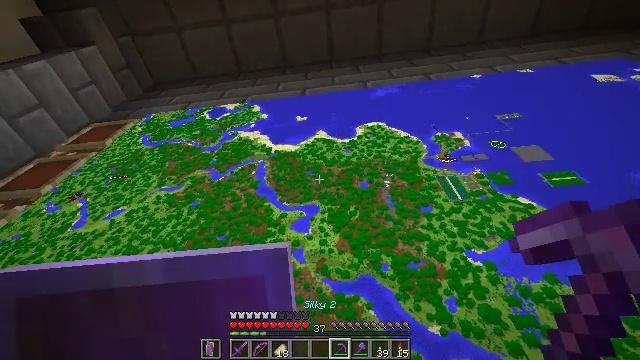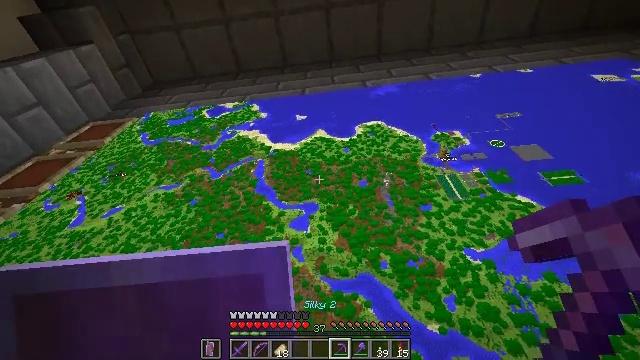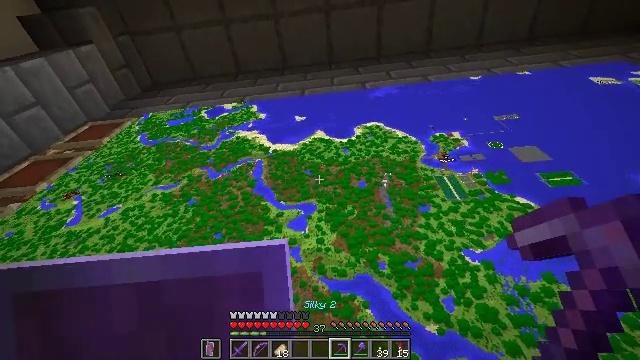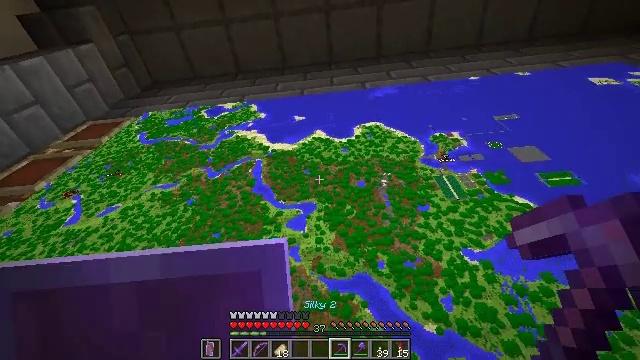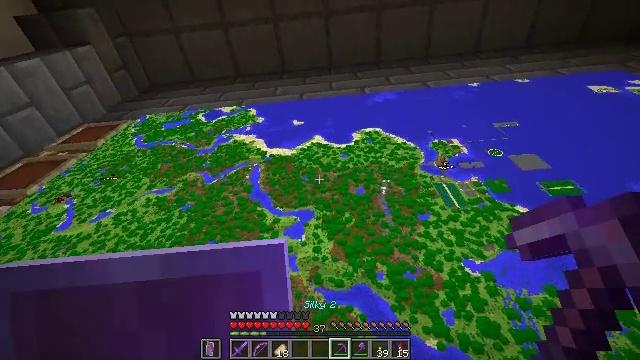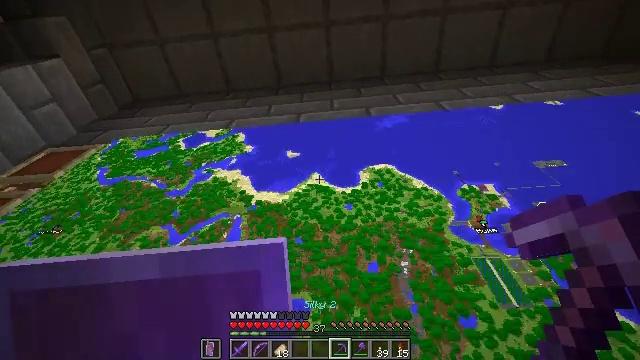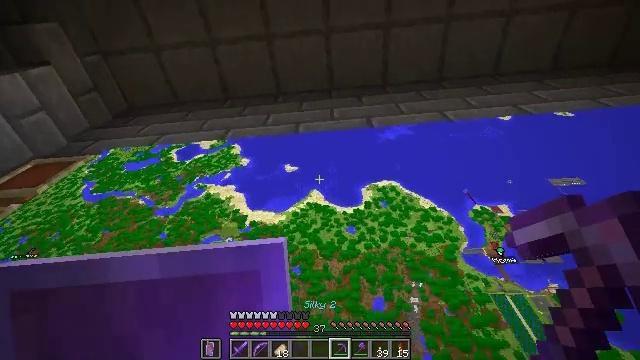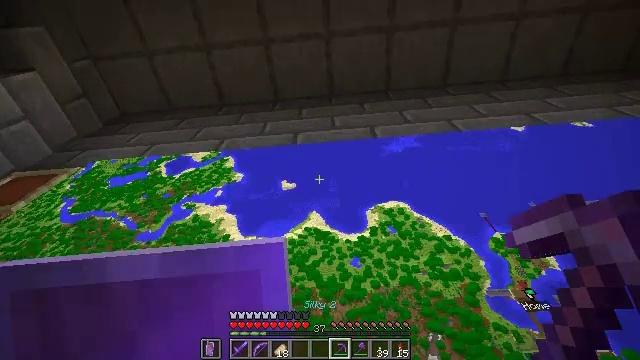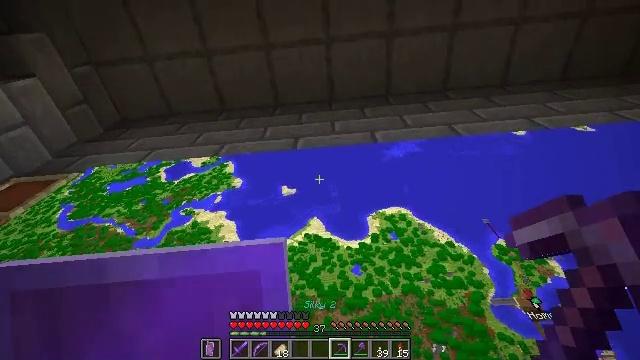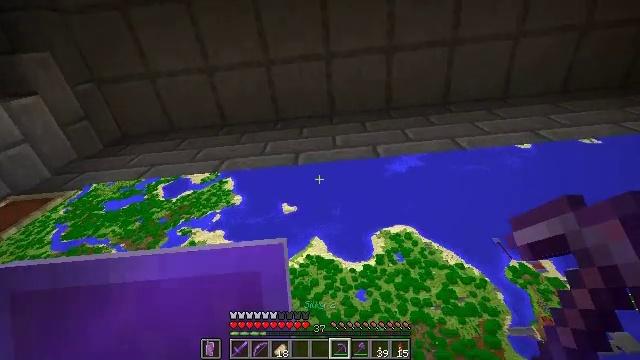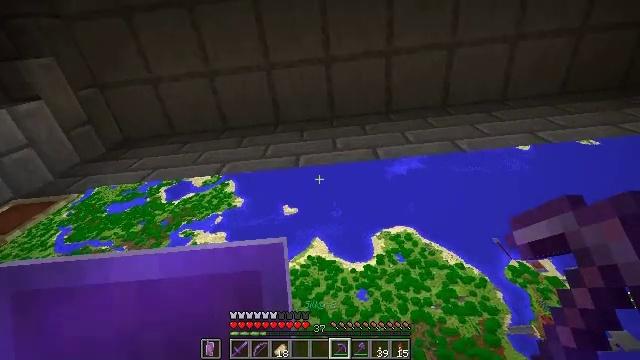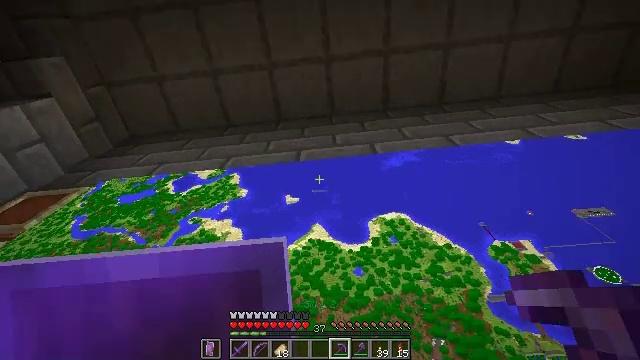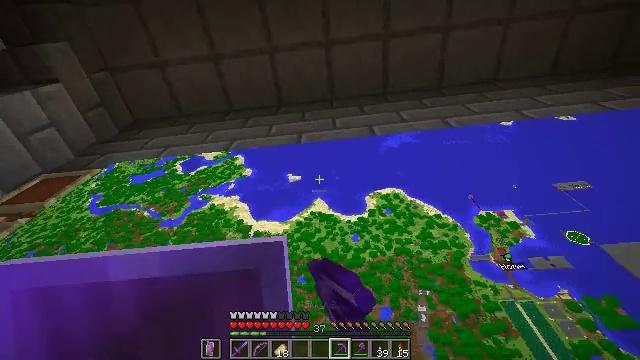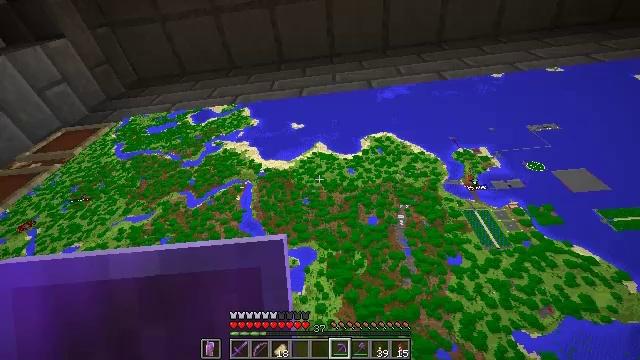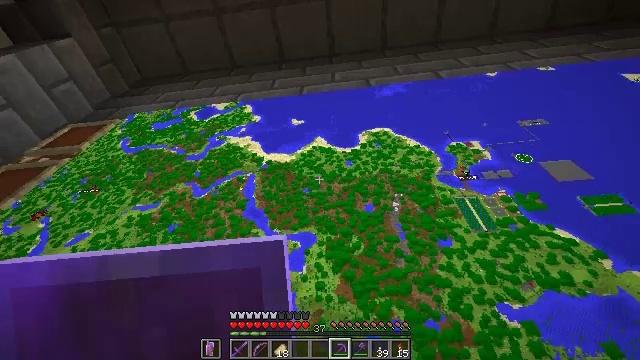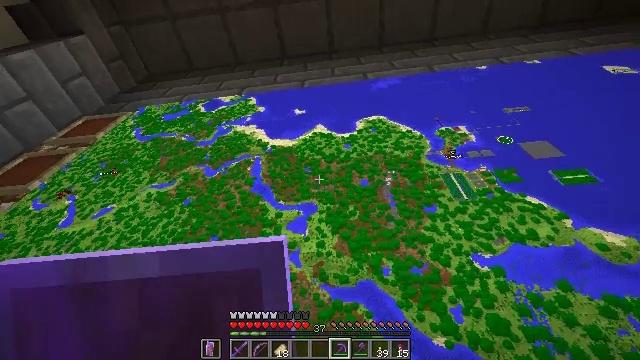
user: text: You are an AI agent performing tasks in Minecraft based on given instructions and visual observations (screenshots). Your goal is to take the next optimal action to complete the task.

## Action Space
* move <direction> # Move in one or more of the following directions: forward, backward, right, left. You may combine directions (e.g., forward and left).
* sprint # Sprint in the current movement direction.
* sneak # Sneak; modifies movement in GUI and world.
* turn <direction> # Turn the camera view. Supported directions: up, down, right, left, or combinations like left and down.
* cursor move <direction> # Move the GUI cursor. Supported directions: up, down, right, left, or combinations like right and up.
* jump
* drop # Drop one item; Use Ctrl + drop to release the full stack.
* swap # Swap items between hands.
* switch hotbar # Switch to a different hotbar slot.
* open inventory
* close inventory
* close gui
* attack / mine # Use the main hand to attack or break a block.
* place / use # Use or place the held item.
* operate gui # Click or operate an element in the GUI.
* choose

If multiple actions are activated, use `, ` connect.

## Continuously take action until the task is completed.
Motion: motion action
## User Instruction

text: Combine materials to craft a filled map.
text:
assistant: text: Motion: no_op
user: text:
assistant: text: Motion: no_op
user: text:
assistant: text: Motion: no_op
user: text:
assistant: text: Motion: jump
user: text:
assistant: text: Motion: turn up, jump
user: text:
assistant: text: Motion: turn up, jump
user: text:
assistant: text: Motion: jump
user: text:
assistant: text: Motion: jump
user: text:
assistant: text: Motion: turn up, jump
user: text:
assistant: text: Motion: jump
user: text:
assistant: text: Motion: attack / mine, jump
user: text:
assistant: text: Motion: turn down, attack / mine
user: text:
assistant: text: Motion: turn down, attack / mine
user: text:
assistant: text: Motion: no_op
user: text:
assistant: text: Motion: no_op
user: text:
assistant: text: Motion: no_op
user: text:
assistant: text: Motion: no_op
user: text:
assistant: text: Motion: no_op
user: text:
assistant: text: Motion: no_op
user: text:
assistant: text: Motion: no_op
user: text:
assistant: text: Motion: no_op
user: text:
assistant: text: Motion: no_op
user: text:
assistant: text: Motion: no_op
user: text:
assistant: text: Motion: no_op
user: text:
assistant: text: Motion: no_op
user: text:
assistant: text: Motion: no_op
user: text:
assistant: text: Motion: no_op
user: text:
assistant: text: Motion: no_op
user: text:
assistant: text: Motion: no_op
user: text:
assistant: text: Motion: move forward